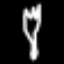
Label: fork